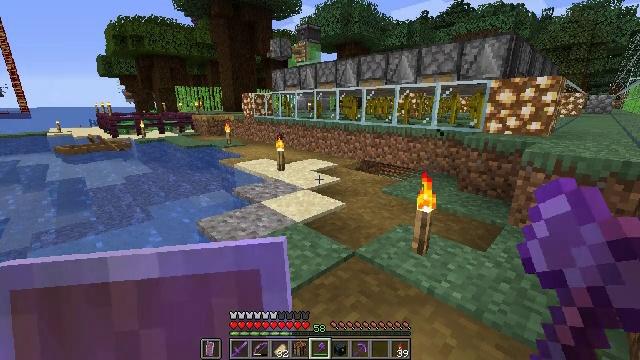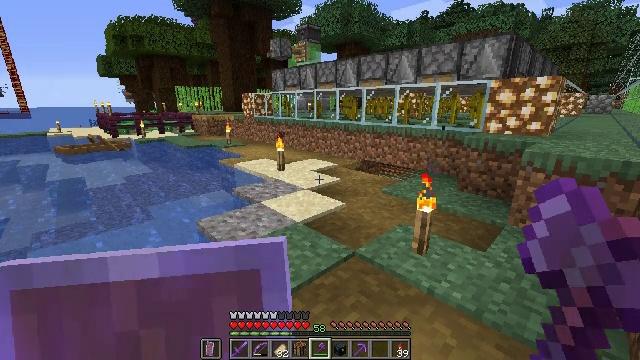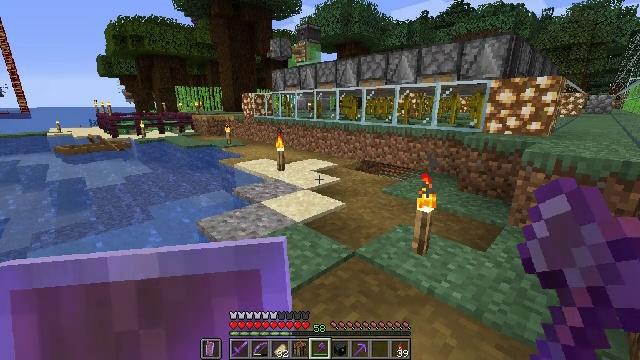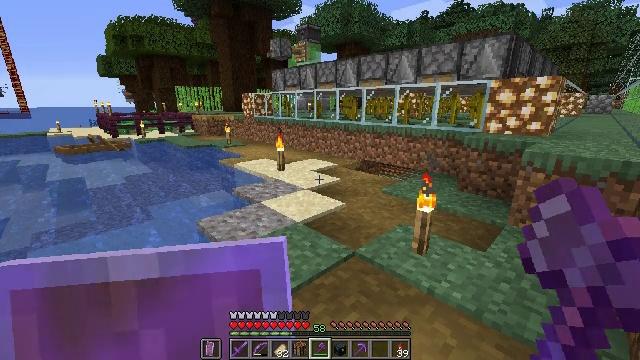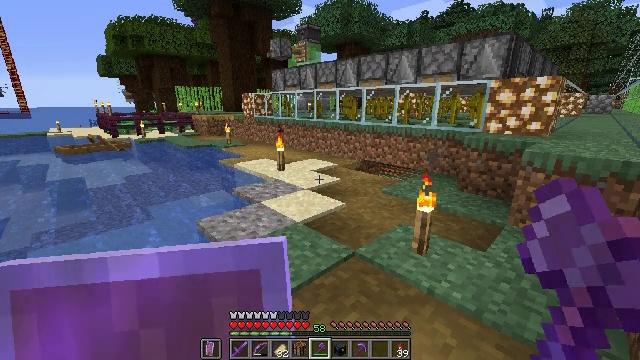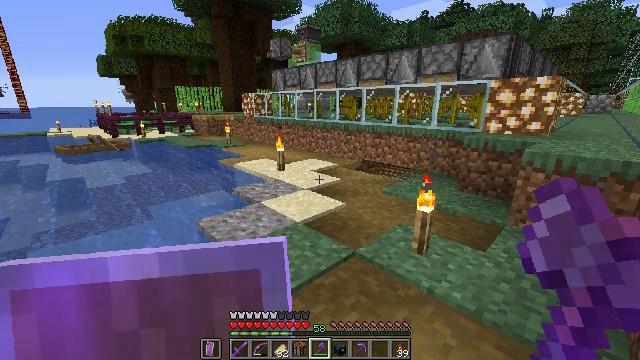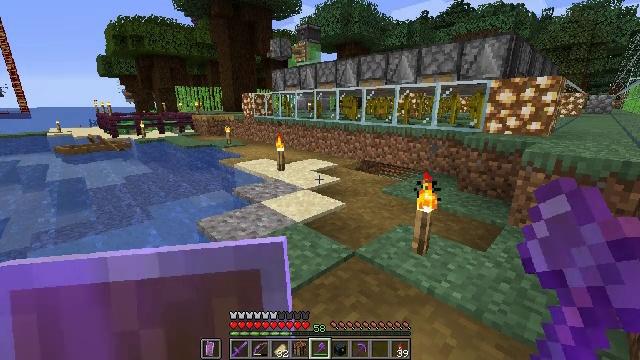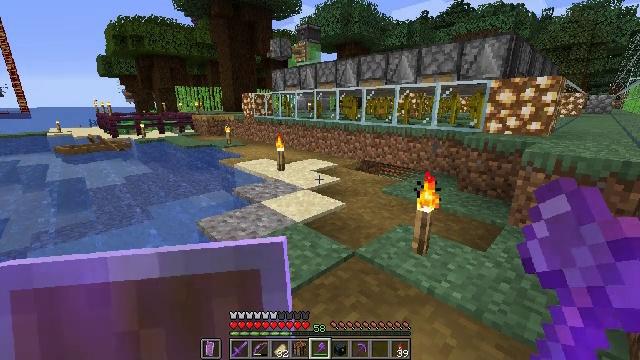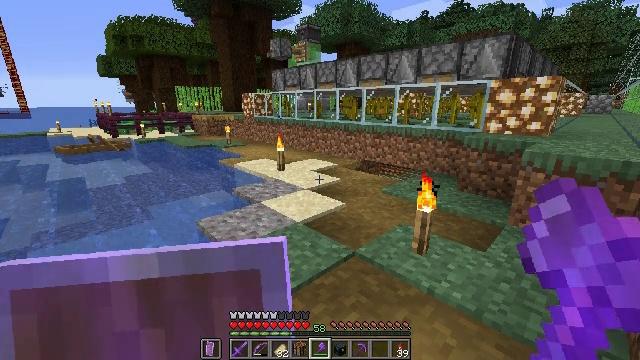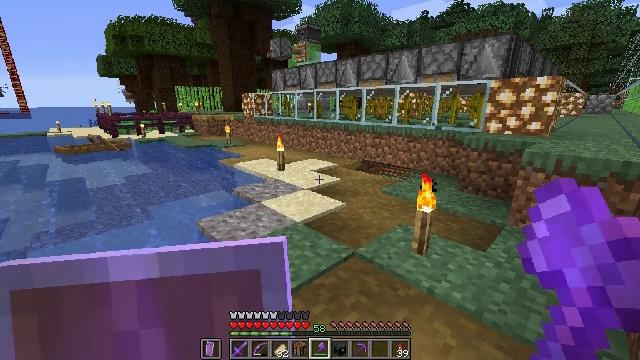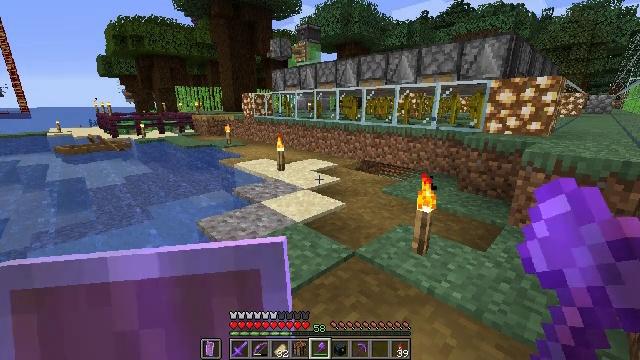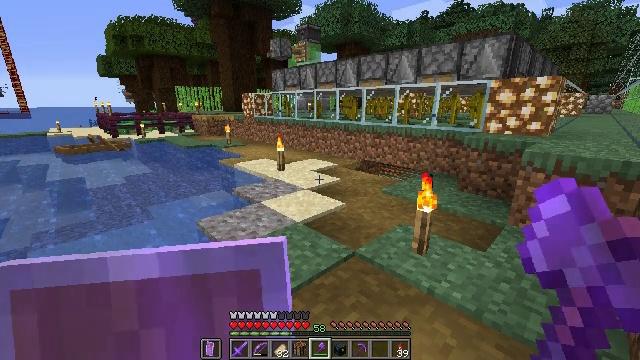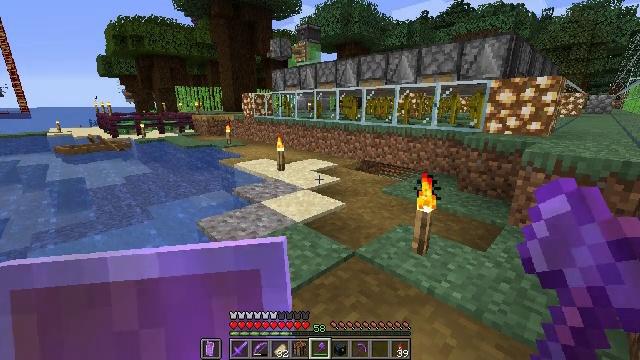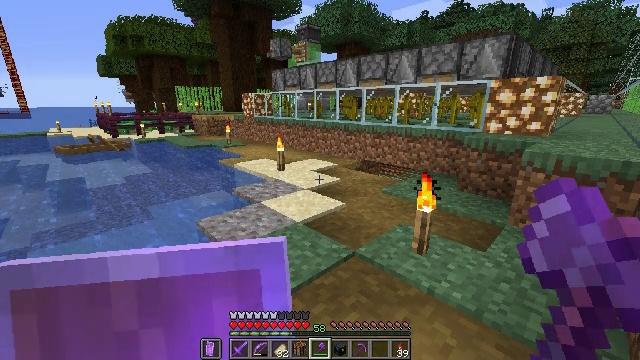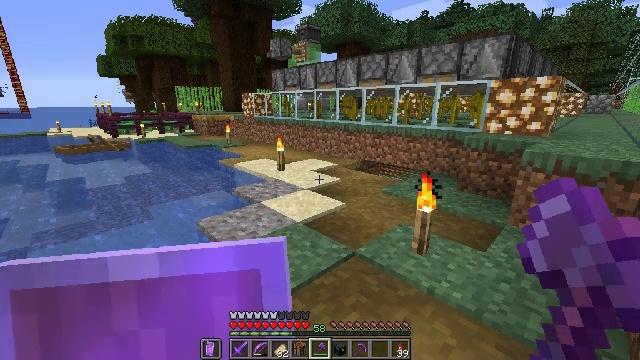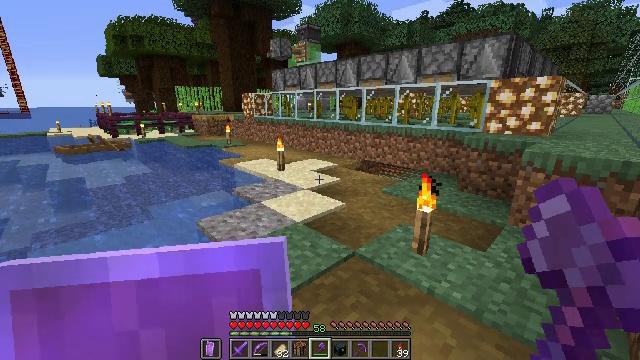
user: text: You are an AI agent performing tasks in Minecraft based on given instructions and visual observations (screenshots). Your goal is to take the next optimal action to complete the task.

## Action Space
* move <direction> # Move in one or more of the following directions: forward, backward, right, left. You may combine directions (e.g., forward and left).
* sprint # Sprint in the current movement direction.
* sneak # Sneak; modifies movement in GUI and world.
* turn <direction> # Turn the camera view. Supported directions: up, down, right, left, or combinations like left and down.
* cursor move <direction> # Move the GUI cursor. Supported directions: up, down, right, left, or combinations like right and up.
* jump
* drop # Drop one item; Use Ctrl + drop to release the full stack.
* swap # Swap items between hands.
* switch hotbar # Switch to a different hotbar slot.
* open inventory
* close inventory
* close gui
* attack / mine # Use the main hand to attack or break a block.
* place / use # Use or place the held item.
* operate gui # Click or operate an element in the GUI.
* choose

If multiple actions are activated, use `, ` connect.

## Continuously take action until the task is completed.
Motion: motion action
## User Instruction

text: Break the slime block to collect it.
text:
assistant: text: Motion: no_op
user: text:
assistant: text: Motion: no_op
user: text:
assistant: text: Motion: no_op
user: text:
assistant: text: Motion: no_op
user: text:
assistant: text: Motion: no_op
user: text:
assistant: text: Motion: no_op
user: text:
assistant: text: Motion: no_op
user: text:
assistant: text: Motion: no_op
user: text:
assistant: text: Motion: no_op
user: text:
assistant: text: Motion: no_op
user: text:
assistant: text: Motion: no_op
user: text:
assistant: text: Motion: no_op
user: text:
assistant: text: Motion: no_op
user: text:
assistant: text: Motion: no_op
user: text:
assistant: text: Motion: no_op
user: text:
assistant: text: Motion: no_op
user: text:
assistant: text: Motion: no_op
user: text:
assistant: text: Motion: no_op
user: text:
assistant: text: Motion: no_op
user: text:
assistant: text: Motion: no_op
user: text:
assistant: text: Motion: move forward
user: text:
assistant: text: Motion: move forward
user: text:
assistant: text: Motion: move forward, turn right and down
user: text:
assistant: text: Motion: move forward, turn right and down
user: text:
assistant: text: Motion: move forward
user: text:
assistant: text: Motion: move forward
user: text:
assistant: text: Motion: move forward
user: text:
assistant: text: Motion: move forward
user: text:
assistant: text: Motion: move forward
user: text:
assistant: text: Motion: move forward